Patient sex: M
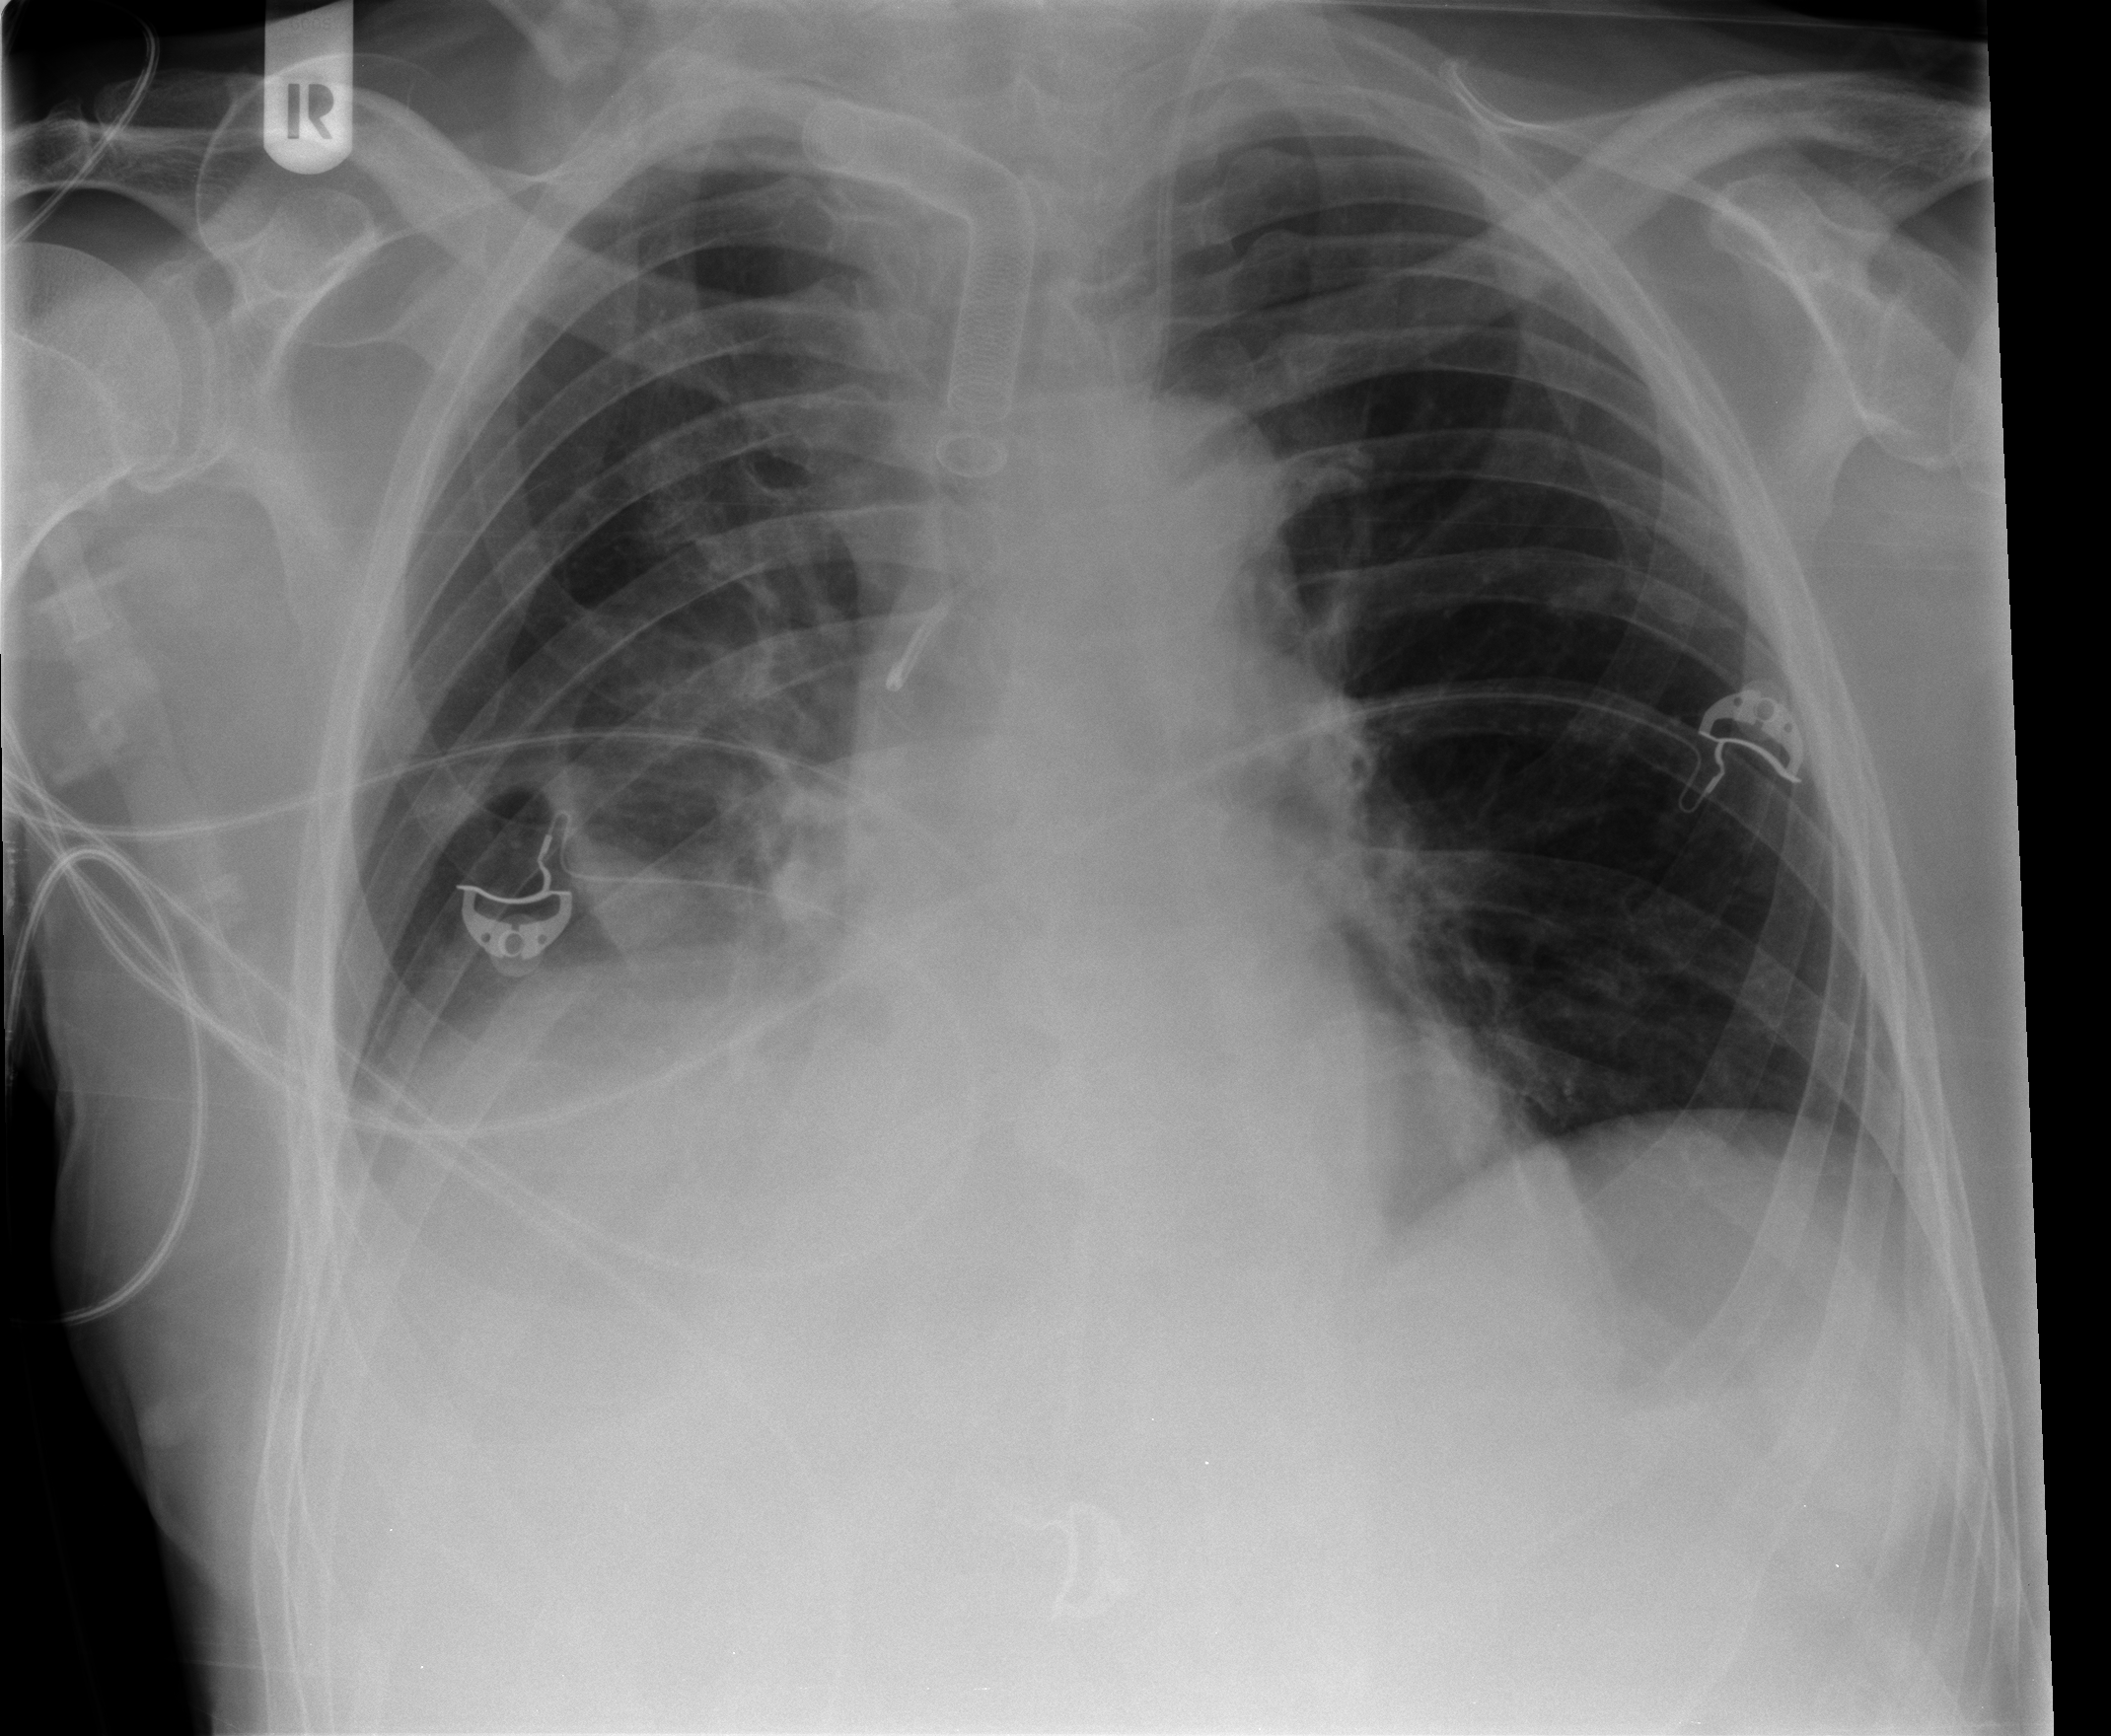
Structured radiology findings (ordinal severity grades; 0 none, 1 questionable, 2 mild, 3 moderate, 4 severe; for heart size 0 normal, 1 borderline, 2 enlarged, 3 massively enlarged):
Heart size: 0
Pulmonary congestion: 0
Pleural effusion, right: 2
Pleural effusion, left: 0
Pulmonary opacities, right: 0
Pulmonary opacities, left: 0
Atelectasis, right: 2
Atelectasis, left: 0